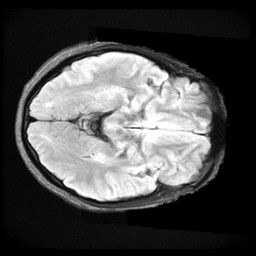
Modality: FLAIR
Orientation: axial
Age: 21
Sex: female
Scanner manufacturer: ge
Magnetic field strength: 3 T
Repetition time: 11 s
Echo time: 0.1497 s